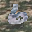
Label: 6